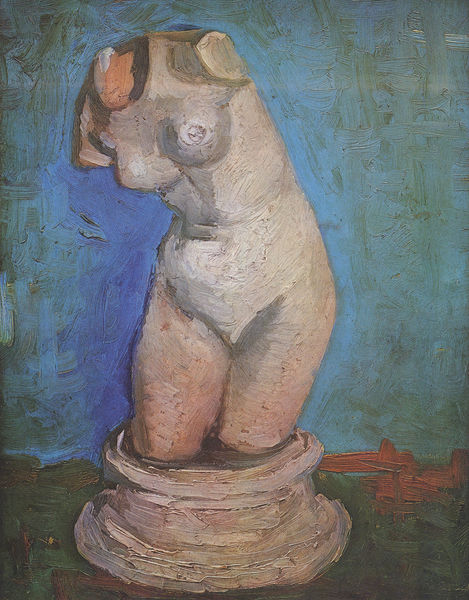
Titel: Gipstorso (weiblich)
Künstler: Vincent van Gogh
Standort: Amsterdam
Institution: Van Gogh Museum
Schlagwörter: akt, blau, gemälde, haut, himmel, kopf, körper, nackt, schatten, weiß, grob, grün, ocker, braun, brust, bunt, busen, frau, grau, hintergrund, licht, marmor, raum, skizze, säule, zimmer, rot, beige, expressionismus, malerei, wand, arm, arme, blass, sockel, stehen, bild, hals, öl, horizont, häuser, pastos, boden, figur, stoff, rosa, schultern, brunnen, skulptur, statue, stilleben, stillleben, ton, beine, hellblau, brüste, modell, biegung, fußboden, moderne, modern, farbe, formen, ölgemälde, dick, duktus, weiblich, nabel, bauch, kontrapost, plastik, plinthe, podest, brustwarzen, knie, model, oberschenkel, scham, schenkel, oberkörper, geneigt, surrealismus, umriss, leuchten, abstrahiert, fleisch, nacktheit, antike, ideal, schönheit, torso, form, pinsel, darstellung, pinselstrich, gedreht, fragment, hüfte, ionisch, antik, kniend, pinselstriche, venus, bozzetto, basis, konkav, säulenbasis, kopflos, neigung, rundungen, proportionen, hautfarben, spachtel, gekrümmt, matisse, beschädigt, sculpture, aura, picasso, weiblicher akt, paragone, corpus, bauc, marmorskulptur, karawanserei, halber körper, hohlkehle, rouault, venus von milo, frahment, nnabel, zorso